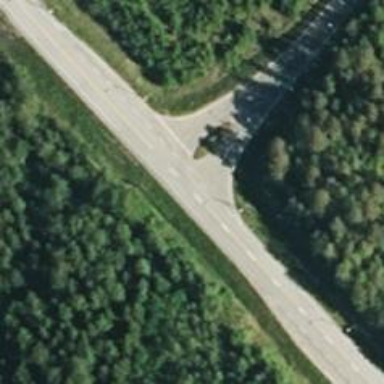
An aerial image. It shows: Asphalt road classified as trunk highway.